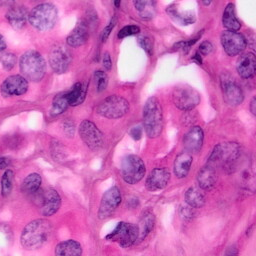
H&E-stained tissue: Pancreatic